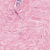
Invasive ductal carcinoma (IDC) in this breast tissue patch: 0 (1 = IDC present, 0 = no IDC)